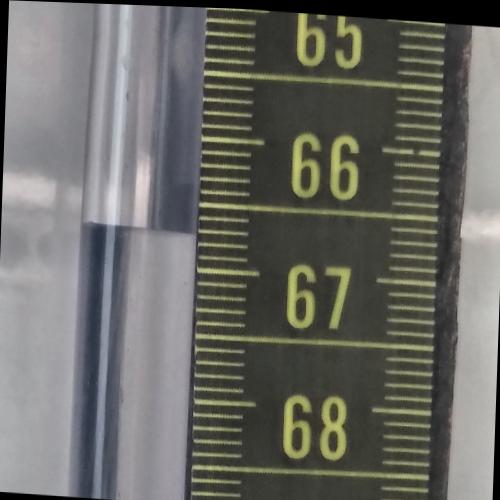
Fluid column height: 66.7 cm